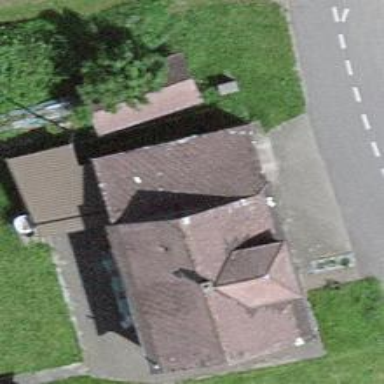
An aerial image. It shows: Simple and straightforward house.